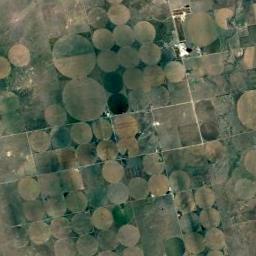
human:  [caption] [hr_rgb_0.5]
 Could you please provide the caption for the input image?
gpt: The circular farmland in the upper left corner is the largest .

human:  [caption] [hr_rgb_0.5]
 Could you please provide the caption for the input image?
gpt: Many khaki circular farmlands with different radii are neatly arranged on the wasteland .

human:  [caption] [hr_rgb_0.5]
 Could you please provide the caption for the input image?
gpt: Many dense green and tan mixed neatly arranged circular farms of different sizes .

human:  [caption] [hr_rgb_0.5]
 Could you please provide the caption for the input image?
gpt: There are some bare circle farmland and green circle farmland .

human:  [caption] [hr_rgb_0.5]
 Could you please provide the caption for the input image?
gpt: There are many circular farmlands distributed irregularly .